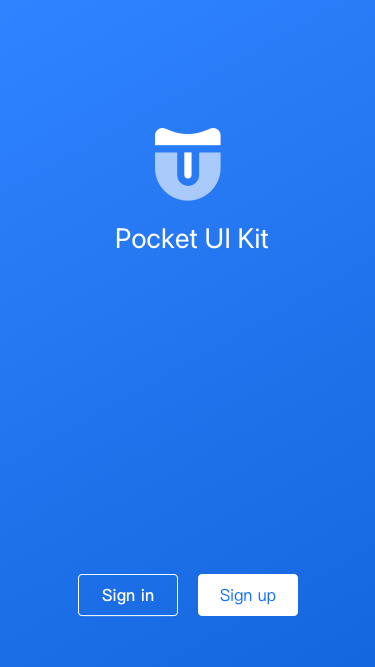
Text in this UI design:
Sign in
Sign up
Pocket UI Kit